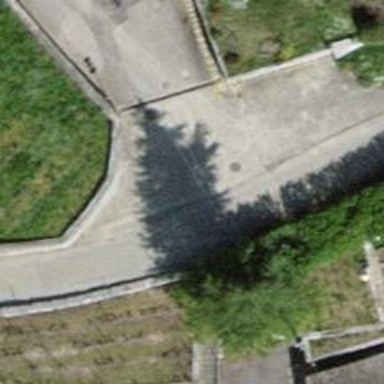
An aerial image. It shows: Set of steps on the road.